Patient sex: M
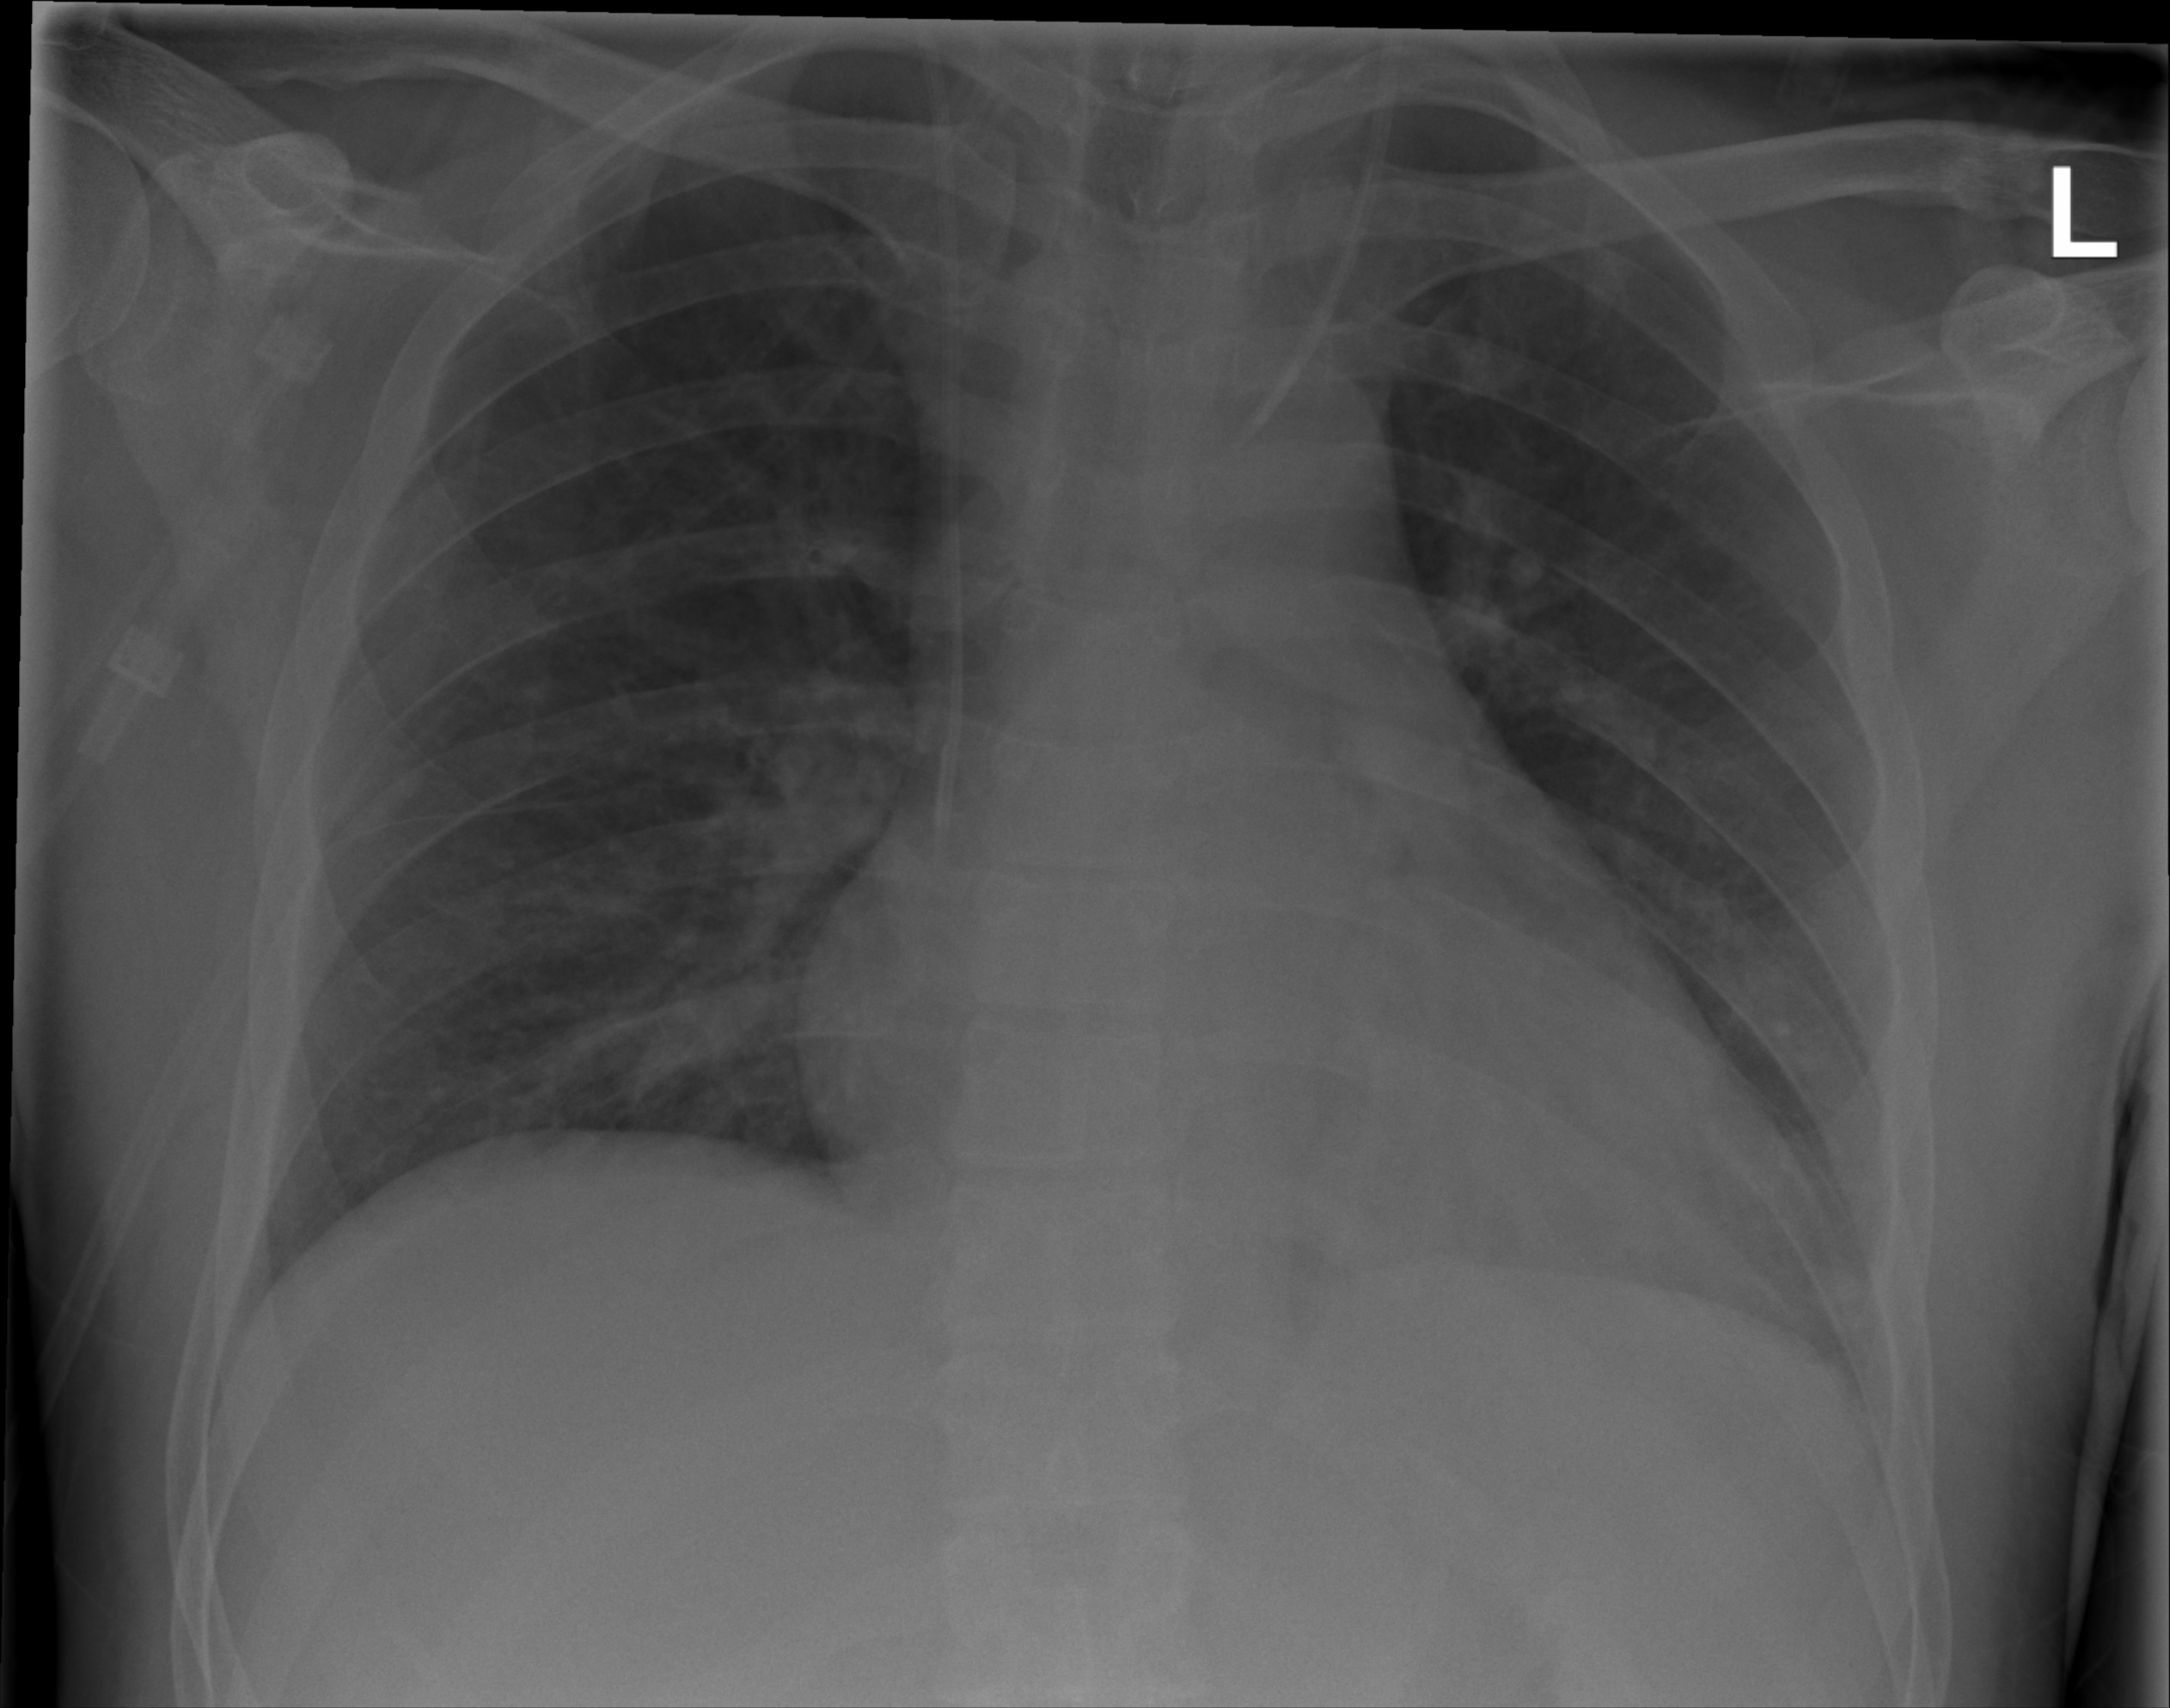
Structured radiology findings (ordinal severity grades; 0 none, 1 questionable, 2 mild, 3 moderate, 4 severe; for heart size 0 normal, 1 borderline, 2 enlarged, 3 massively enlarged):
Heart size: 0
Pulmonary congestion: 0
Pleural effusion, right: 0
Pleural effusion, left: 0
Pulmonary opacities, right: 0
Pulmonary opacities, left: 0
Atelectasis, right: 0
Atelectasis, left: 2